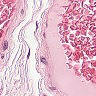
Metastatic tissue present: no